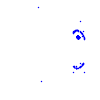
Particle: kaon